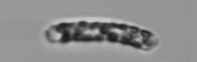
Label: Guinardia_striata